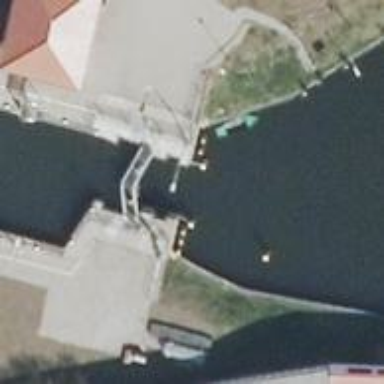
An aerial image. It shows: Scenic river with lock obstacle.